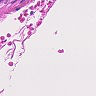
Metastatic tissue present: no